Question: I have a horizontal split panel issue on vaadin. It's all about DnDWrapper. After I drag the picture left to right a strange scrollbar appears at the second container.

<URL>
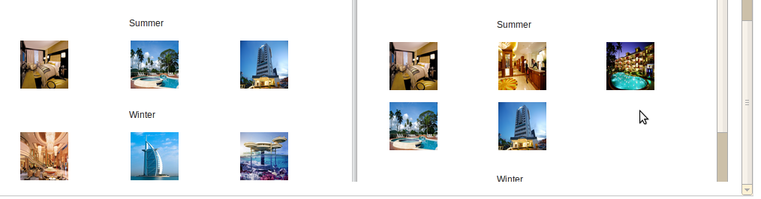
Answer: Adding an empty label to left side for every added object to right resolved the issue. And after that i called:
'''
horizontalSplitPanel.requestRepaintAll();
'''